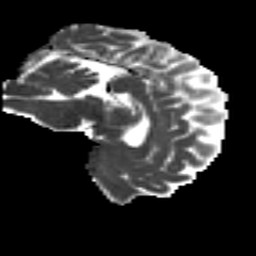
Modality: MD
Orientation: sagittal
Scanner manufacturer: siemens
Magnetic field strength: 3 T
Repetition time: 4.16 s
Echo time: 0.0806 s